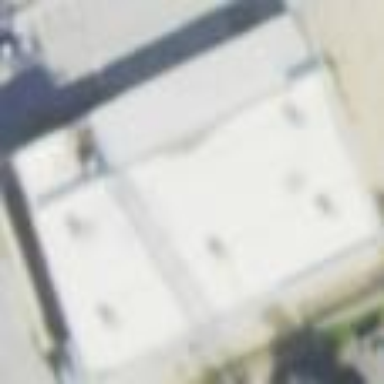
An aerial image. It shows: Building that houses fitness center.